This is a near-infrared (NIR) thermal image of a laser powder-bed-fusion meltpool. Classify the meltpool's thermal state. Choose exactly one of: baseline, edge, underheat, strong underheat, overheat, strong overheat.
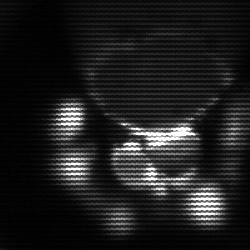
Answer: edge